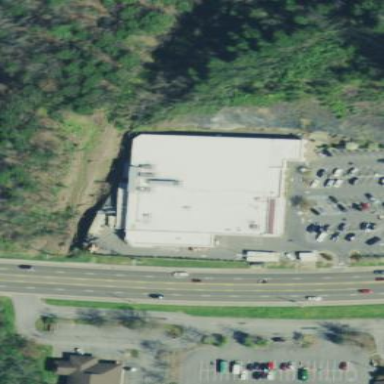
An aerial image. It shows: Supermarket located in building.